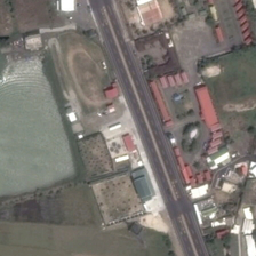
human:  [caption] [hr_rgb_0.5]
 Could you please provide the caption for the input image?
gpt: Some showdowns on the streets of the resort.

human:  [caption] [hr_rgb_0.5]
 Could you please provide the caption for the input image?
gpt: Some buildings are scattered on two sides of a street in a resort.

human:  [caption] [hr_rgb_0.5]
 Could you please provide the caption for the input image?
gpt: Some buildings are scattered on both sides of the road in the resort.

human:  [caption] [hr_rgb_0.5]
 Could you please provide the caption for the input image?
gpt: Several buildings are scattered on both sides of the road in the resort.

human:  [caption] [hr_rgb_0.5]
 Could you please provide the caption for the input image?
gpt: Some buildings are scattered on two sides of a Highway in a resort.